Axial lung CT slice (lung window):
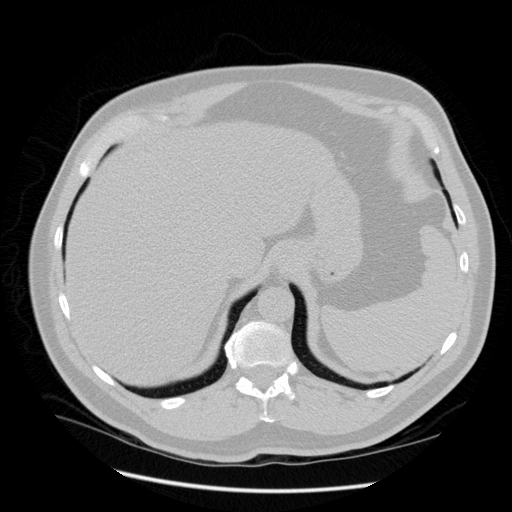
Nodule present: no